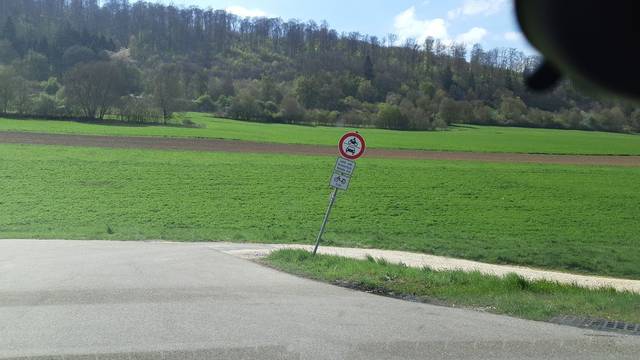
Region: Germany
Coordinates: 48.81, 10.125